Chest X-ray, AP view. Patient: 27 years old, sex F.
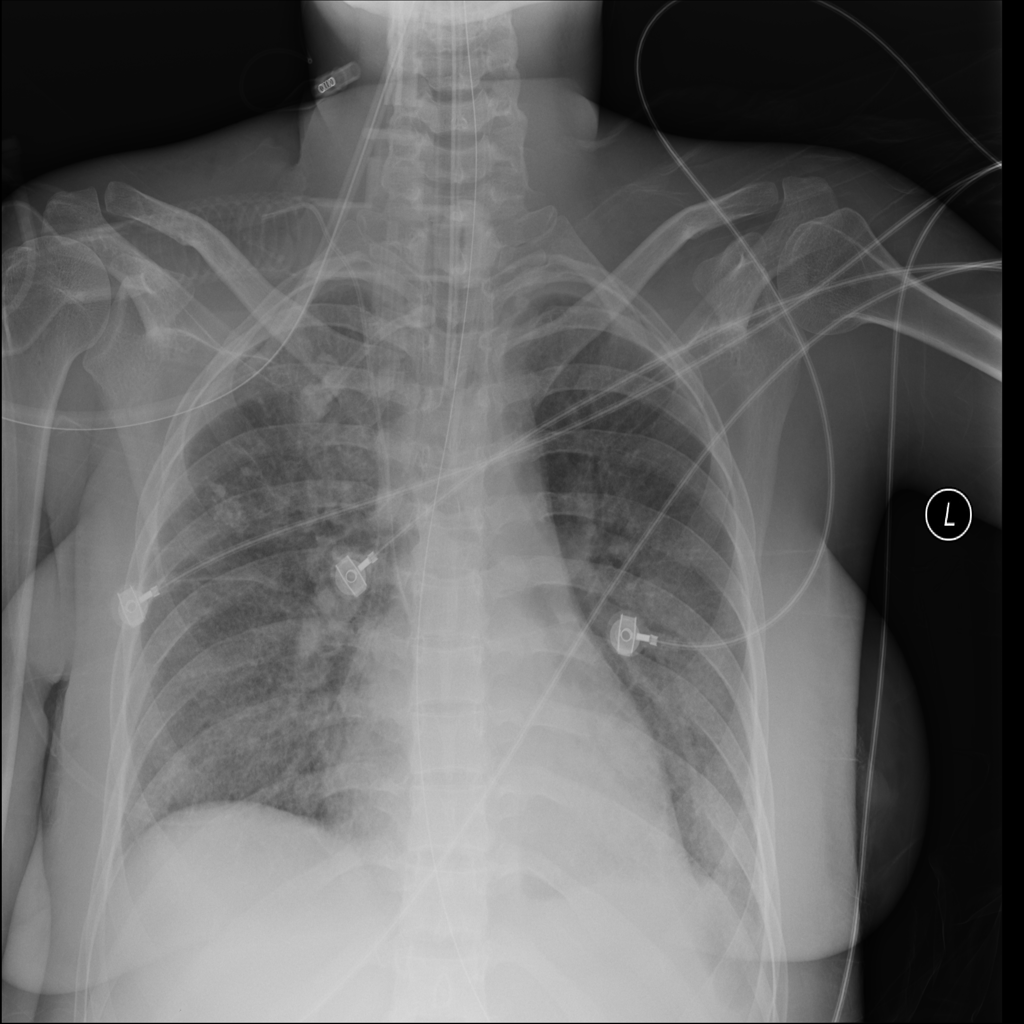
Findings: Infiltration